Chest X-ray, AP view. Patient: 81 years old, sex F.
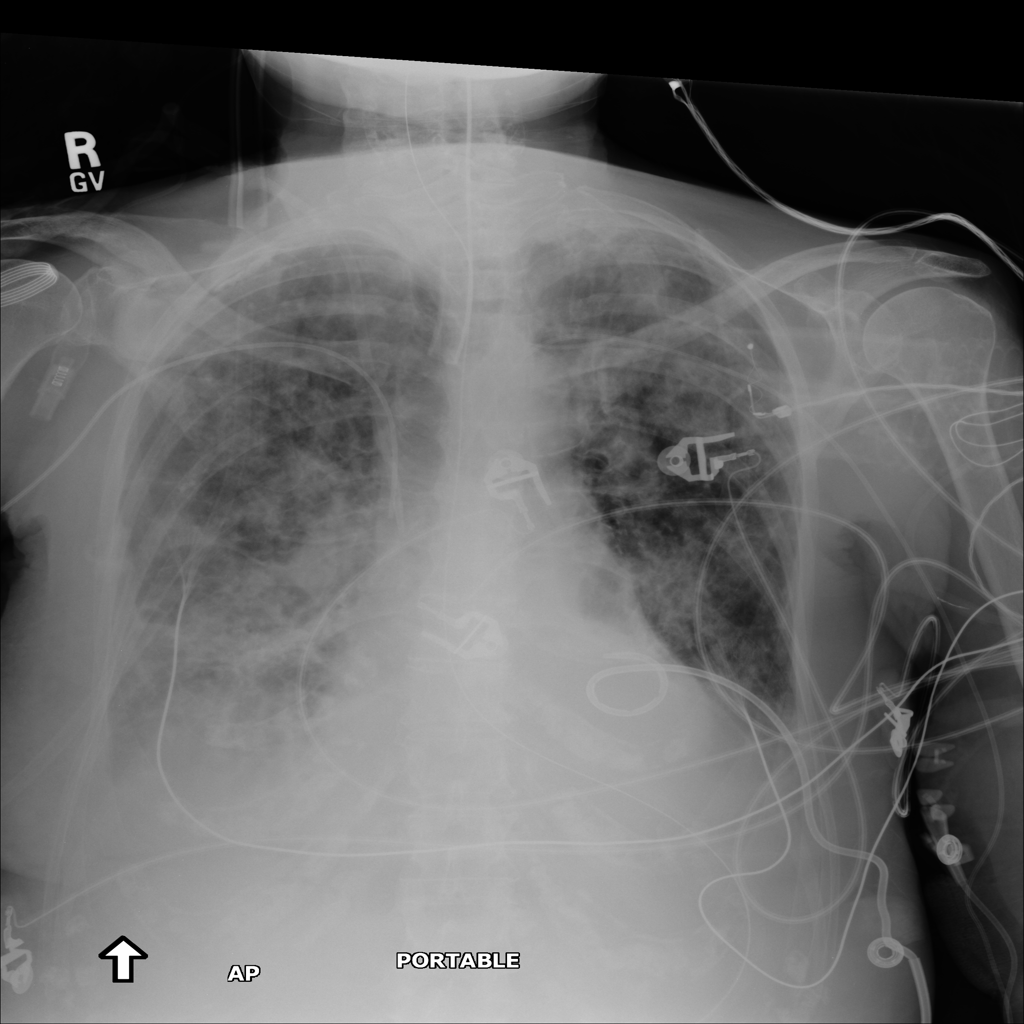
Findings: Infiltration